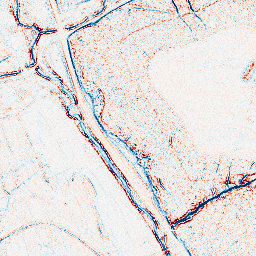
Category: edge_preserving
Decomposition family: bilateral
Decomposition parameters: d: 5
sigma_color: 150
sigma_space: 100
Upsampling method: bicubic
Upsampling parameters: scale: 2
Upsampling scale: 2